Field crop: tomato
Growth stage: 1
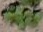
Species: solanum